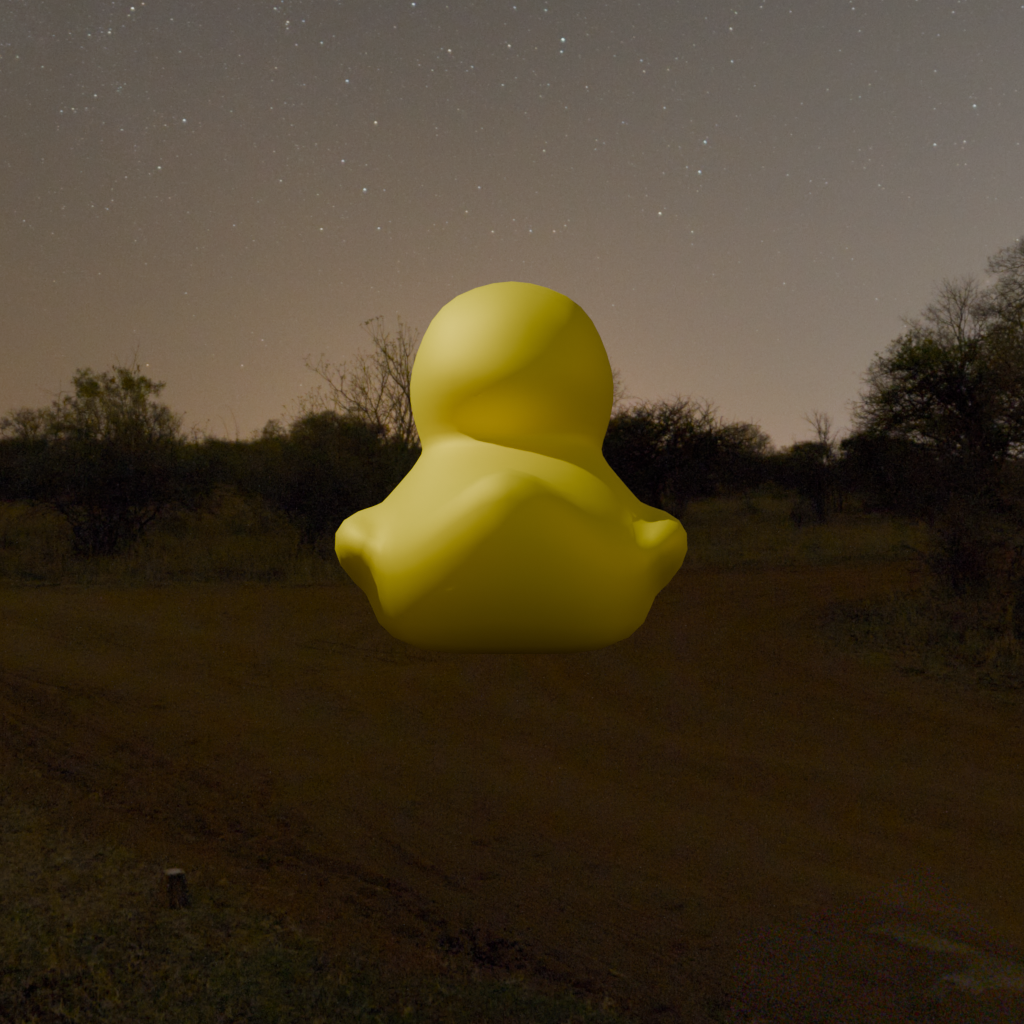
an image of a yellow rubber duck seen from <back> in a starry sky over a savanna at night.